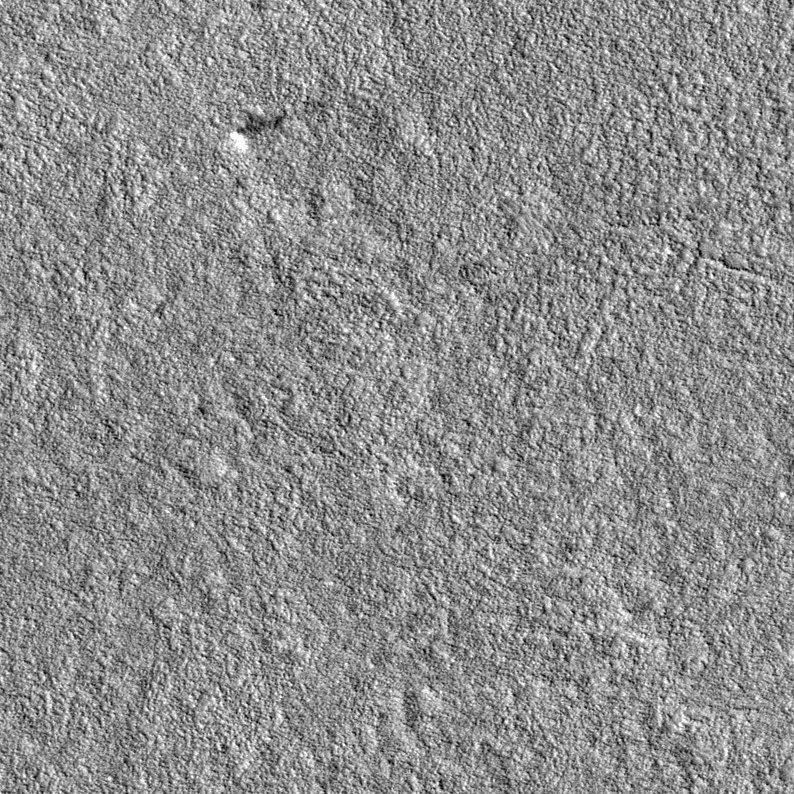
Label: dustdevil